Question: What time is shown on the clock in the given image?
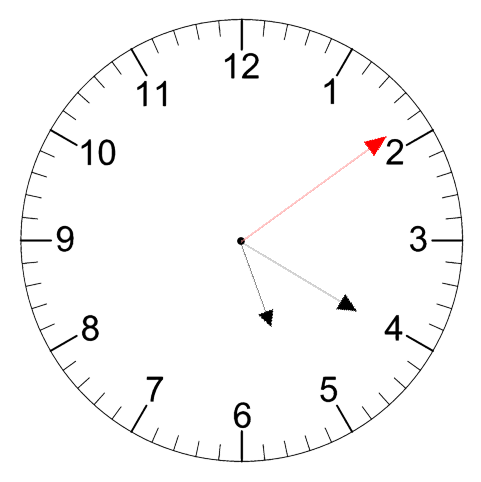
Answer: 05:20:09